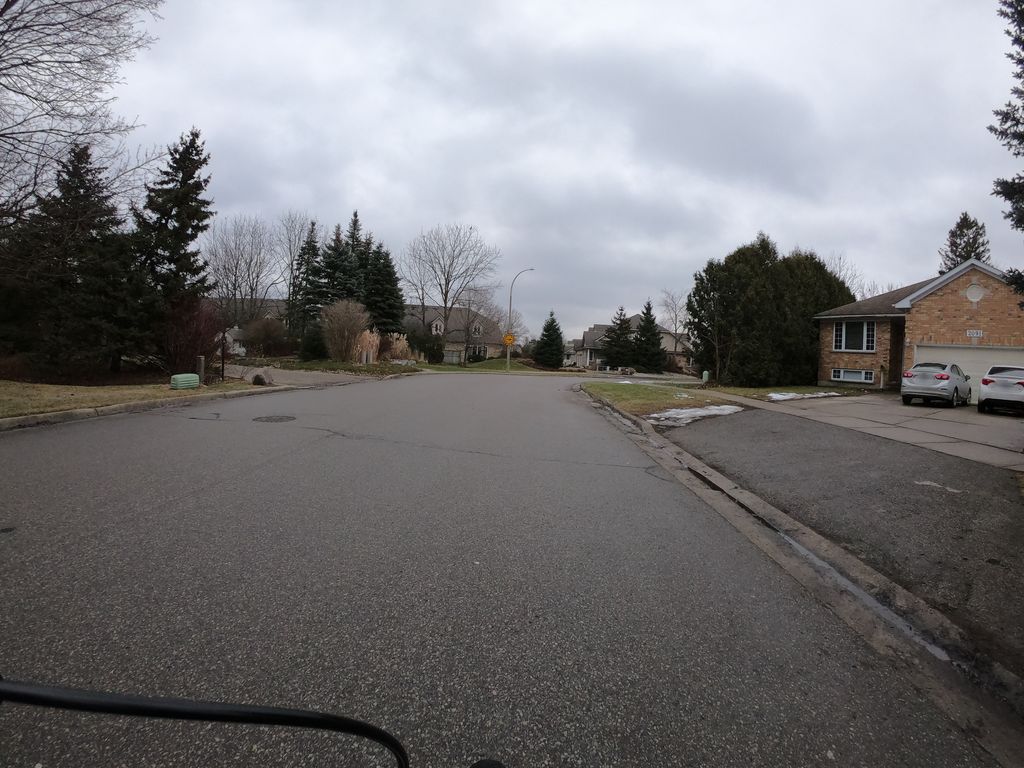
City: kitchener-waterloo